Interaction volume radius: 10 \u00c5
Interaction volume height: 20 \u00c5
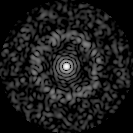
Disorder parameter: 0.846